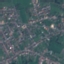
Land use / land cover: Residential